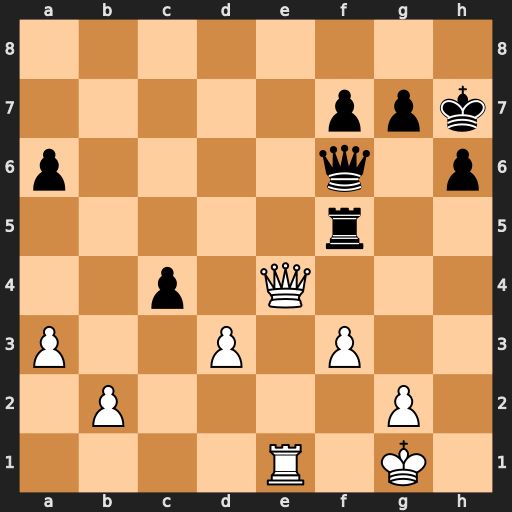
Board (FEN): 8/5ppk/p4q1p/5r2/2p1Q3/P2P1P2/1P4P1/4R1K1
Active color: w
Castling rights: -
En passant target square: -
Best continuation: g4 g6 gxf5